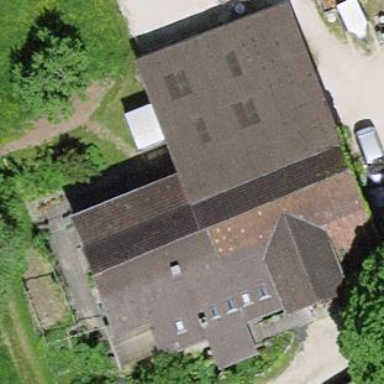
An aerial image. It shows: Farm building.